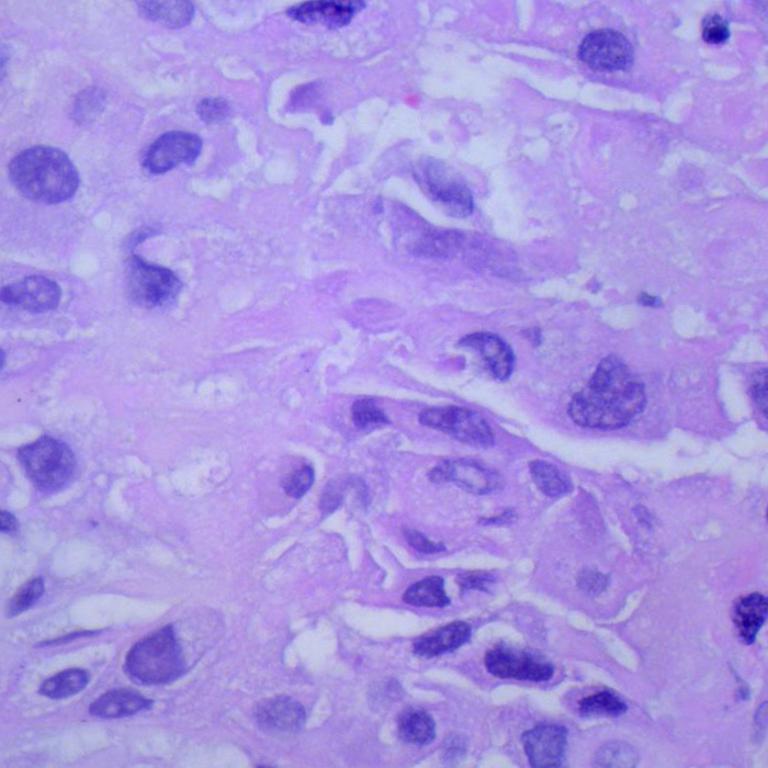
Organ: lung
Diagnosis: squamous carcinomas